Aerial crown-view tile of a tropical tree (Barro Colorado Island, Panama), acquired 20240813:
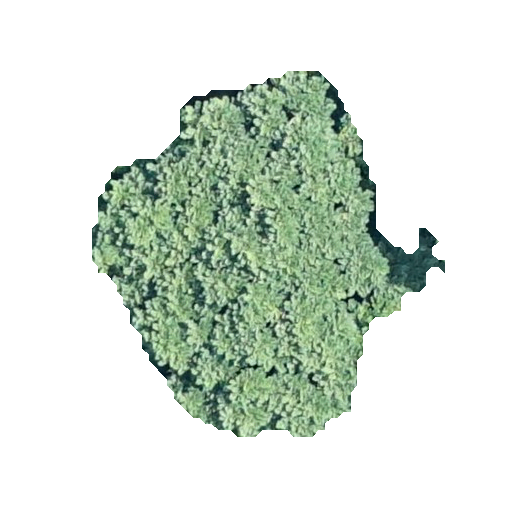
Species: Jacaranda copaia
GBIF accepted scientific name: Jacaranda copaia
Crown area: 120.321 m²